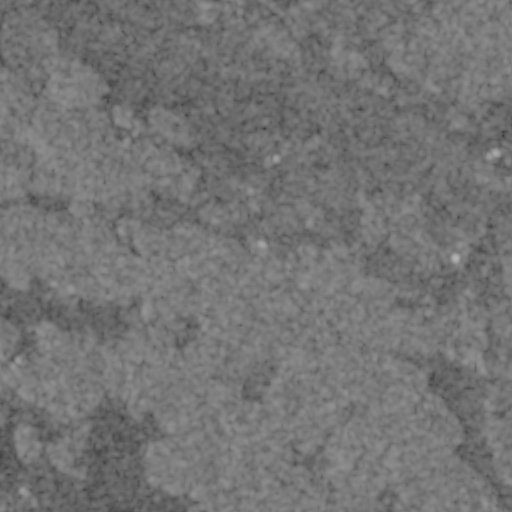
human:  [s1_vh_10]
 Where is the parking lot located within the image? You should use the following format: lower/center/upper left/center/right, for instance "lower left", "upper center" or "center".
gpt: The parking lot is located in the lower left of the image.
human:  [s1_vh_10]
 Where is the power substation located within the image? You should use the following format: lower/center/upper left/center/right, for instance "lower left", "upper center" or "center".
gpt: The power substation is located in the lower left of the image.
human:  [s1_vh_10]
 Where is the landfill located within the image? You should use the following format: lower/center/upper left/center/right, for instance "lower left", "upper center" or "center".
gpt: There is no landfill in the image.

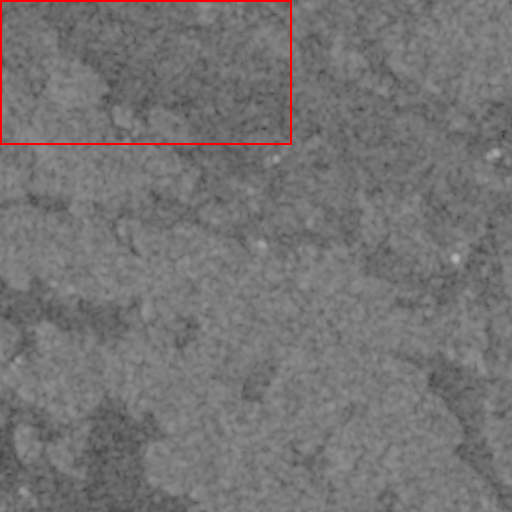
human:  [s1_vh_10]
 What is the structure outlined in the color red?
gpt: The structure outlined in red is a crop field.
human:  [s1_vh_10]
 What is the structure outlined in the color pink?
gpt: There is no pink outline.